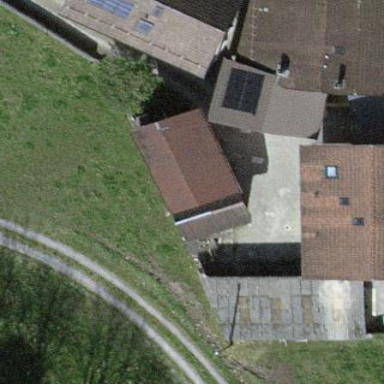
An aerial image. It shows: Building with gabled roof made of tiles. The roof is oriented along the building.